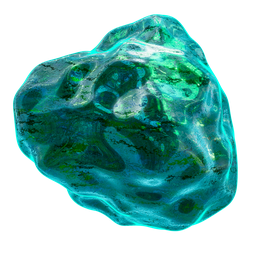
Label: nature